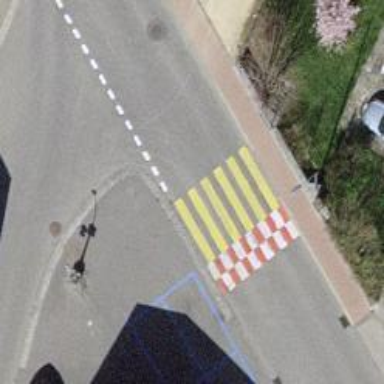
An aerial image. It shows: Zebra crossing on the road.